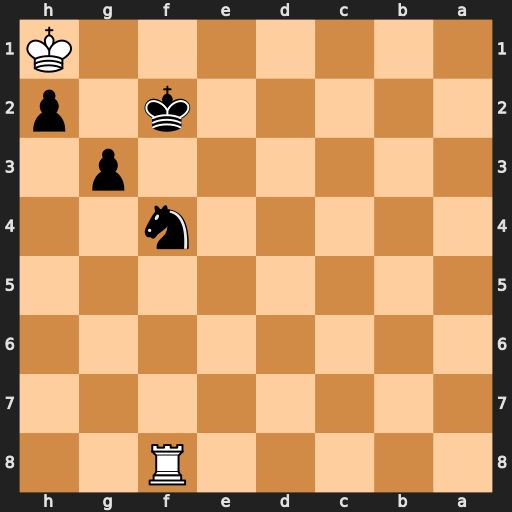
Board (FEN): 5R2/8/8/8/5n2/6p1/5k1p/7K
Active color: b
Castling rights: -
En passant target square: -
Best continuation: g2+ Kxh2 g1=Q#